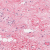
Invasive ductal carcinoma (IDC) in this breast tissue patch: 0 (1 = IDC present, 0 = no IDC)